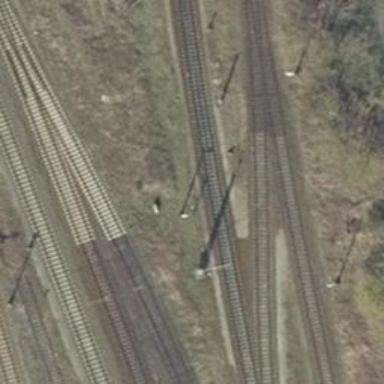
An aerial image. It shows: Railway track.